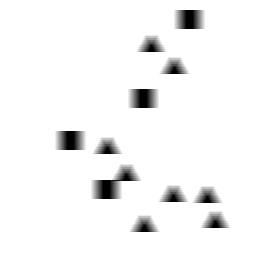
Squares: 4
Triangles: 8
Stars: 0
Total shapes: 12